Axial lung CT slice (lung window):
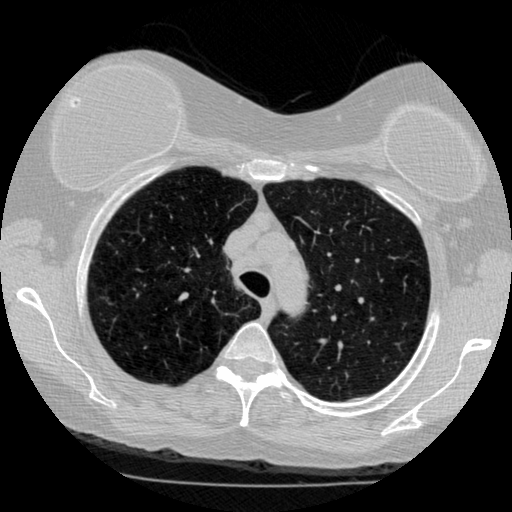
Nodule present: no